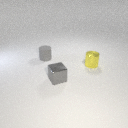
small gray metal cube to the right of small gray rubber cylinder